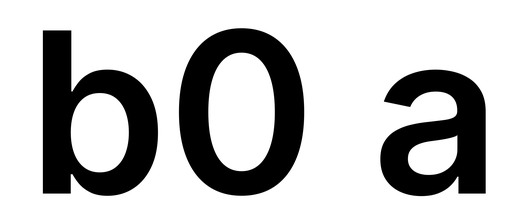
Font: Inter_SemiBold